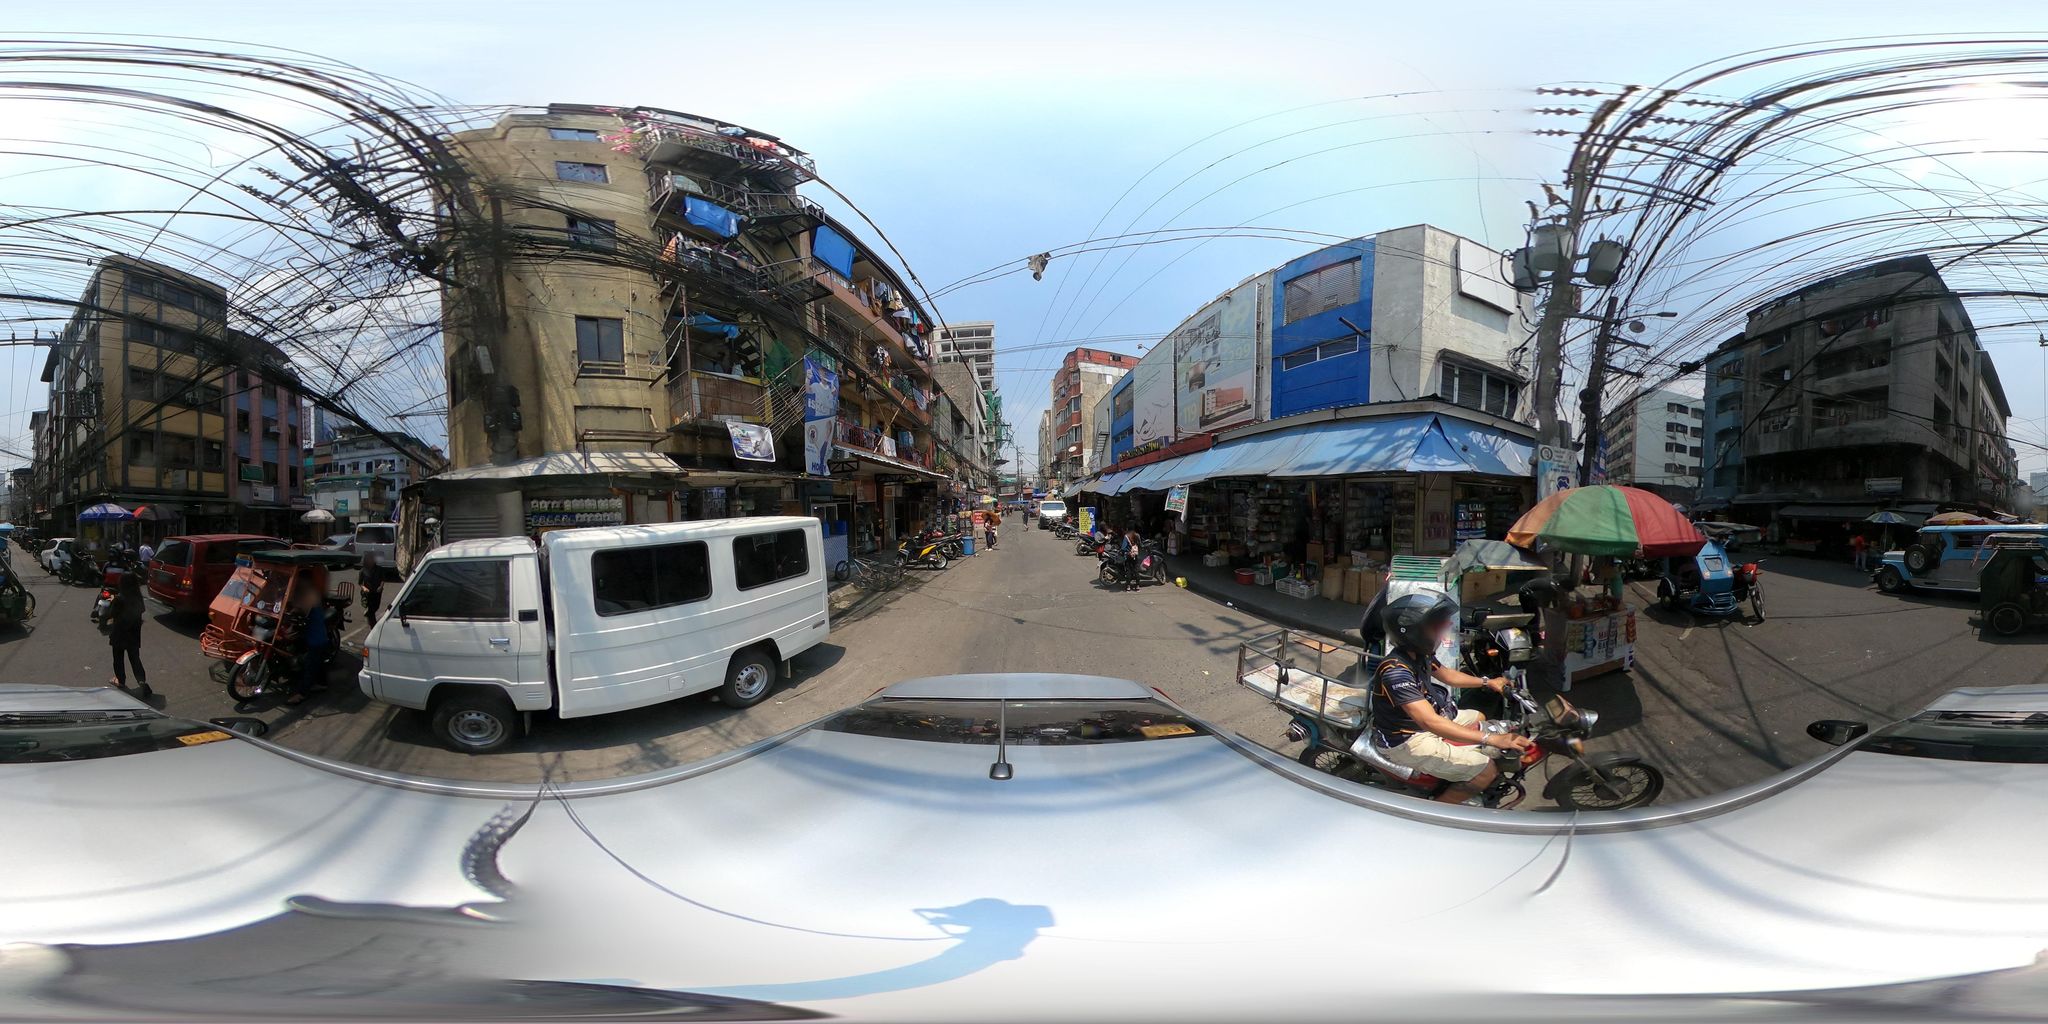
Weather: snowy
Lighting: day
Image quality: good
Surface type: driving surface
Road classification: residential
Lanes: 2
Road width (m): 9
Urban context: urban centre
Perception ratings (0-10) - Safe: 2.44, Lively: 7.58, Beautiful: 6.3, Boring: 3.22, Depressing: 8.99, Wealthy: 6.56